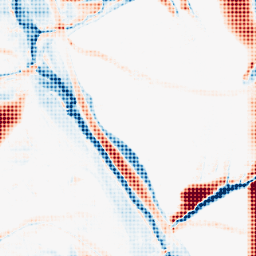
Category: morphological
Decomposition family: morphological_rect
Decomposition parameters: operation: average
width: 50
height: 10
Upsampling method: sinc_blackman
Upsampling parameters: scale: 8
kernel_size: 8
Upsampling scale: 8